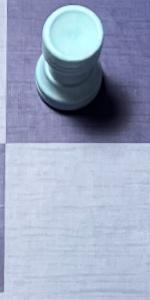
Label: Empty